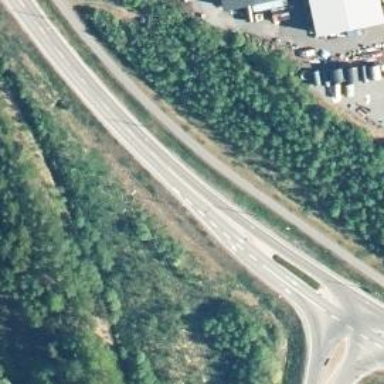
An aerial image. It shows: Secondary road with separate asphalt cycleway and sidewalk.